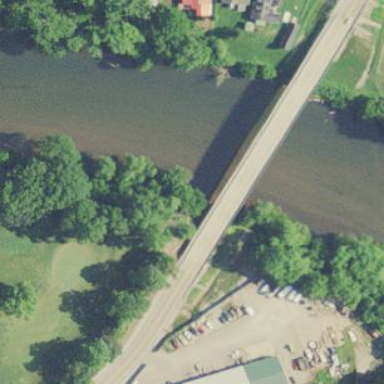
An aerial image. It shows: Man-made bridge.